Field crop: maize
Growth stage: 2
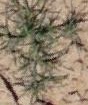
Species: salsola